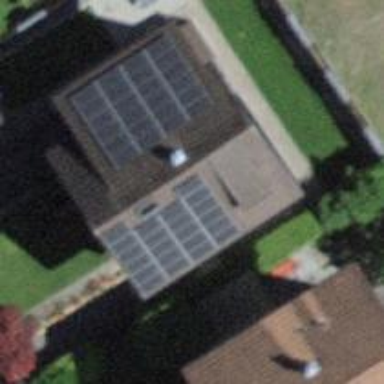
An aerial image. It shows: Solar power generator using photovoltaic panels.